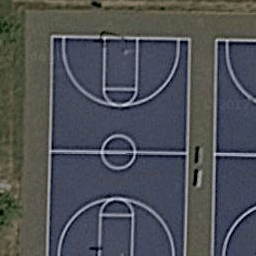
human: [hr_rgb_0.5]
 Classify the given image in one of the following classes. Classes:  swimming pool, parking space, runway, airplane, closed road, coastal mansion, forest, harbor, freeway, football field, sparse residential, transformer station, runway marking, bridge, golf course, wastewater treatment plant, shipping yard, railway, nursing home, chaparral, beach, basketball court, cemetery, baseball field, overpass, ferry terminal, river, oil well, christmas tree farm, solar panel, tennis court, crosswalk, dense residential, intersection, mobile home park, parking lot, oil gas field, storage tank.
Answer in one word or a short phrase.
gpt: basketball court